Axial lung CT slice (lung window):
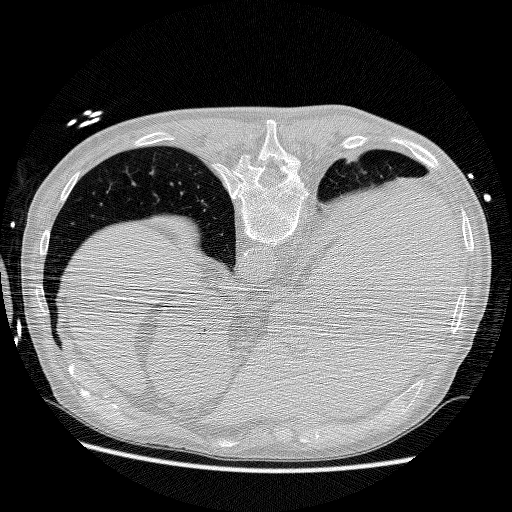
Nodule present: no